Question: The 'ListView'in Xamarin.Forms has a 'RowHeight'property, but it seems no matter what height I set it to.
I use Visual Studio 2013, I have the business edition license for Xamarin and I use the Android emulator and i believe I have the latest version of everything involved. As of yet I can't run iOS or WinPhone emulators, so I can't compare. Is this just an issue of the Android emulator or is setting the 'RowHeight' property not correct?
Here is my inherited 'ContentPage' (note that I set 'RowHeight'):
'''
public class QuizzesPage : ContentPage
{
private readonly ListView _listView;
public QuizzesPage()
{
Title = "Test";
NavigationPage.SetHasNavigationBar(this, true);
_listView = new ListView {RowHeight = 20};
Content = _listView;
}
protected async override void OnAppearing()
{
base.OnAppearing();
_listView.ItemsSource = new[] {"One", "Two", "Three", "Four", "Five"};
}
}
'''
In 'App':
'''
public class App
{
public static Page GetMainPage()
{
return new NavigationPage(new QuizzesPage());
}
}
'''
And this is the visual result:

Note that my code is a simplified version of <URL>, where you see them set the 'RowHeight' property in the same way as I do.
No matter what I set as 'RowHeight' the rows have the same huge height. What can I do?
I plan to upgrade to Windows 8.1 this week and will then be able to test how it looks on WinPhone. To add a Mac to the network at work I need some permissions first. This is why I am stuck with only the Android emulator as of yet.
I tried setting 'HasUnevenRows' to true, as <URL> of the row, which is way too large for my taste.
I posted a solution/workaround as an answer. At least I get full control over the height of the cells. But 'RowHeight' does not seem to do much.
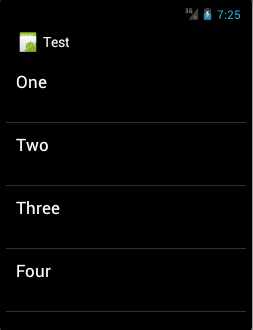
Answer: I got <URL>:
> Not sure about RowHeight but try setting ListView.HasUnevenRows to true. Then you can specify the height for your cells. Could be that setting this bool is also required when using RowHeight.
This made me realise that I had to create a class that inherits from 'ViewCell' and bind to a property on a class:
'''
public class QuizCell : ViewCell
{
public QuizCell()
{
var label = new Label {HeightRequest = 20};
label.SetBinding (Label.TextProperty, "Title");
View = label;
}
}
'''
To use this I changed 'QuizzesPage' to this:
'''
public class QuizzesPage : ContentPage
{
private readonly ListView _listView;
public QuizzesPage()
{
Title = "Test";
NavigationPage.SetHasNavigationBar(this, true);
_listView = new ListView
{
HasUnevenRows = true,
ItemTemplate = new DataTemplate(typeof (QuizCell)),
//RowHeight = 10
};
Content = _listView;
}
protected async override void OnAppearing()
{
base.OnAppearing();
var quizEndpoint = new QuizEndpoint("Test");
var quizzes = await quizEndpoint.LoadAllAsync();
_listView.ItemsSource = quizzes;
}
}
'''
The important parts here are:
1. The ListViews ItemSource is set to a List<Quiz> where the Quiz object has a Title property (the one I bound the Label to).
2. The ListView sets it ItemTemplate method to new DataTemplate(typeof (QuizCell)), which is the new class I created.
Now I can set the height to a row to whatever I want using the 'HeightRequest' property of the component used in class inherited from 'ViewCell'.
The reason for my problems was that I simplified <URL>. Also, in conclusion, this had nothing to do with the emulator. I hope this helps someone!